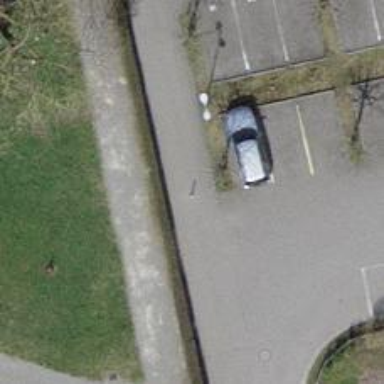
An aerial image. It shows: Bollard.